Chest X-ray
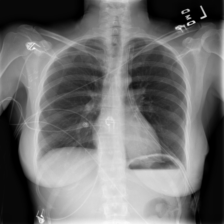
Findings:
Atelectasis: negative
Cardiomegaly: negative
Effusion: negative
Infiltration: negative
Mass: negative
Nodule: negative
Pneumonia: negative
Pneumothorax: negative
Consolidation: negative
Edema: negative
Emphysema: negative
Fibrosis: negative
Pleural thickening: negative
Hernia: negative